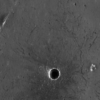
Label: not_dusty